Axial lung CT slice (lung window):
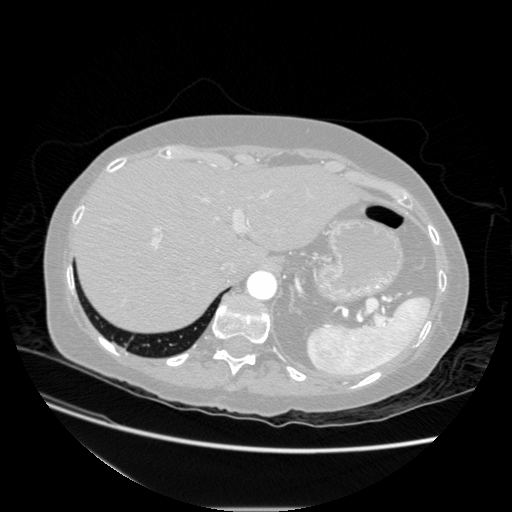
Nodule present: no